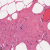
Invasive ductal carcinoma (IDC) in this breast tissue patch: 0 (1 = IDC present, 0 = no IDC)